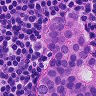
Metastatic tissue present: yes